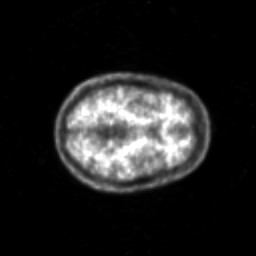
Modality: PET
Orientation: axial
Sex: male
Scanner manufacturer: siemens